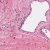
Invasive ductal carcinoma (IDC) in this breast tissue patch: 0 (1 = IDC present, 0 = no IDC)